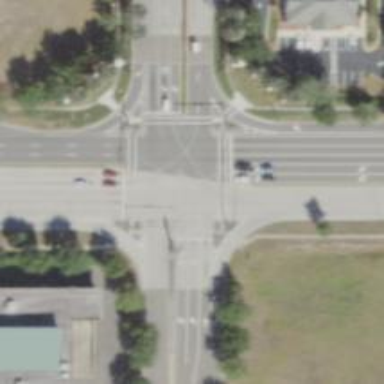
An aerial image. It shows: Uncontrolled crossing on the road.